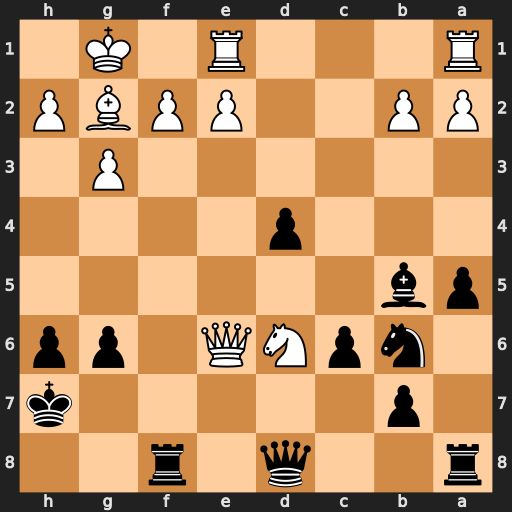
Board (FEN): r2q1r2/1p5k/1npNQ1pp/pb6/3p4/6P1/PP2PPBP/R3R1K1
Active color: b
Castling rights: -
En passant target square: -
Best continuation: Rf6 Qxf6 Qxf6